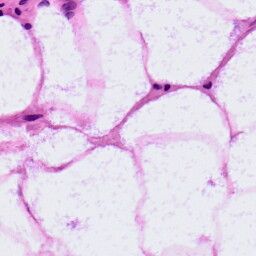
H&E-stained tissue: LymphNode